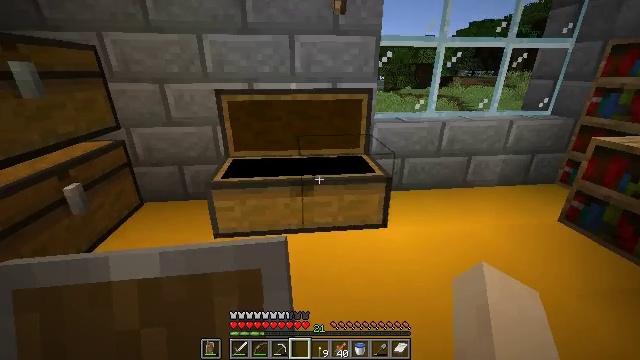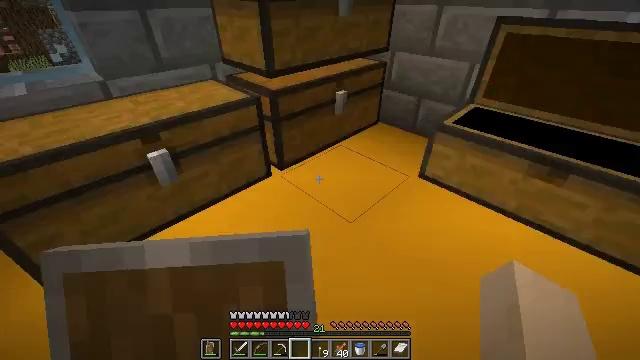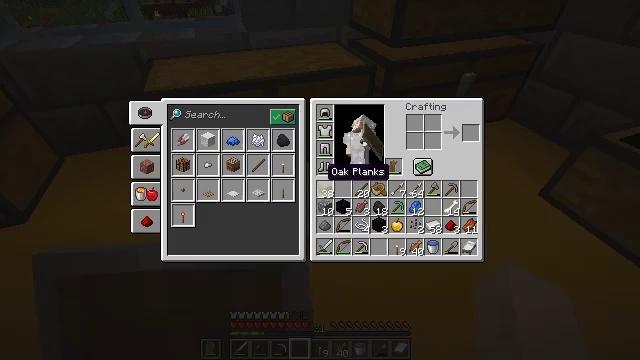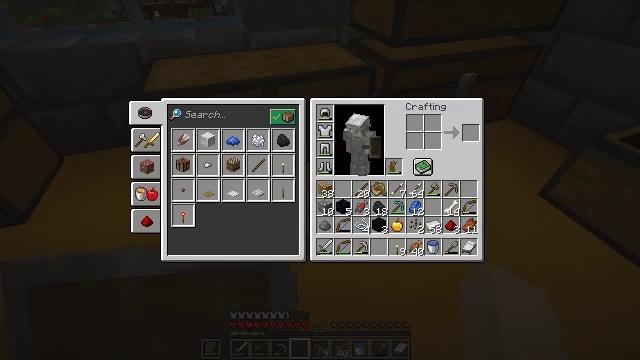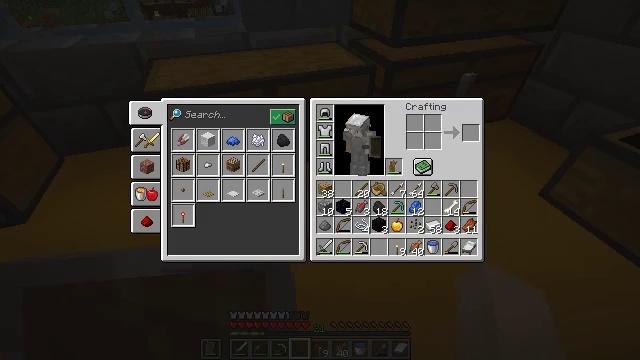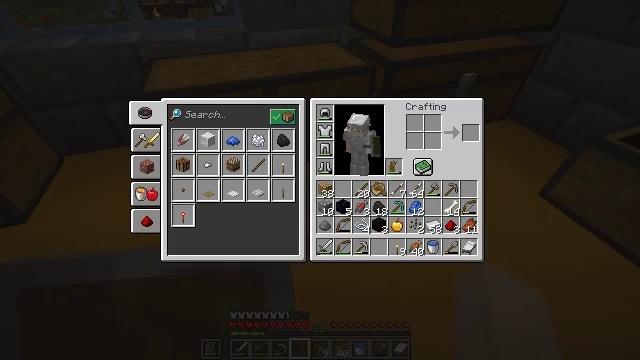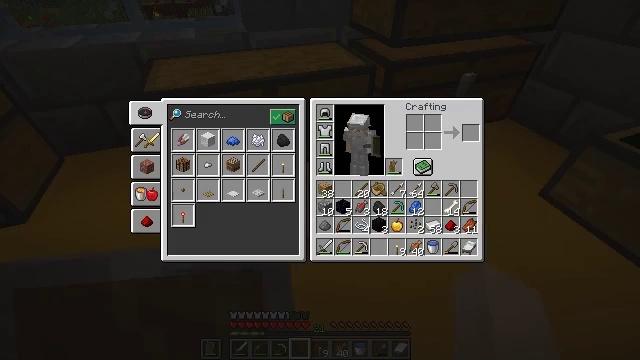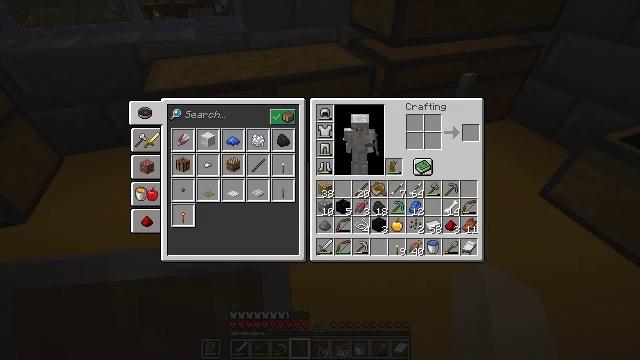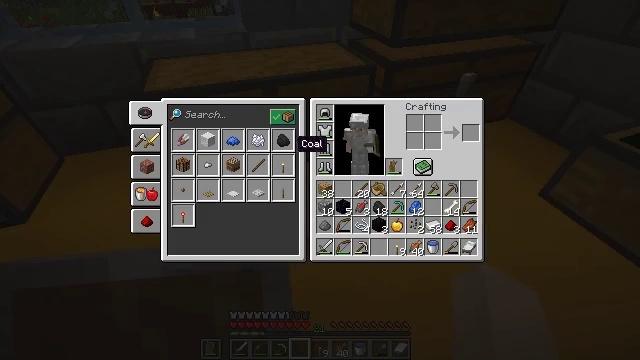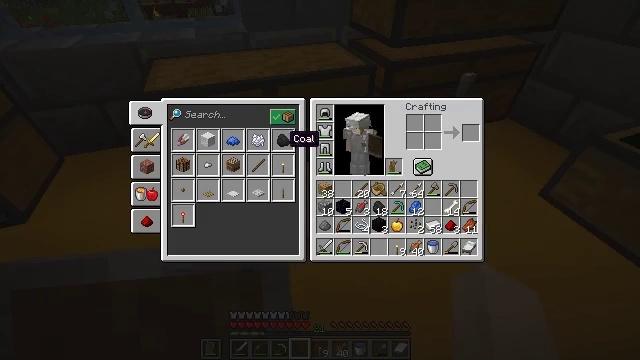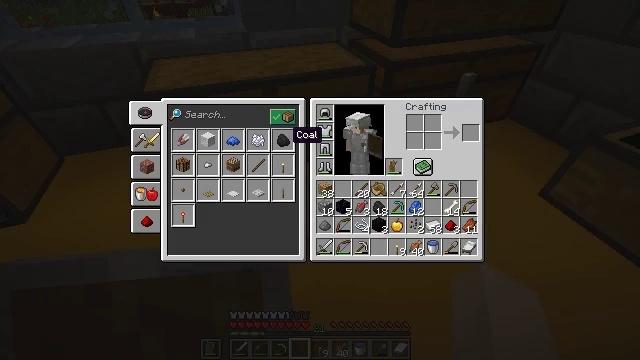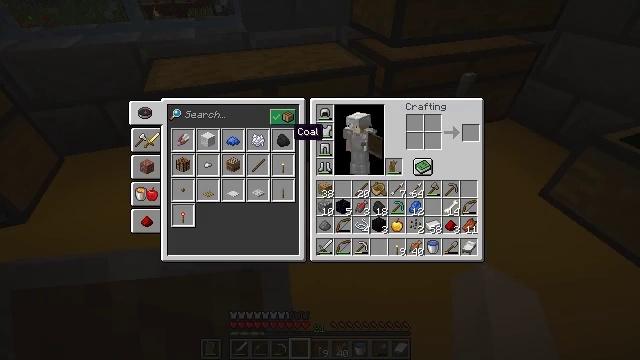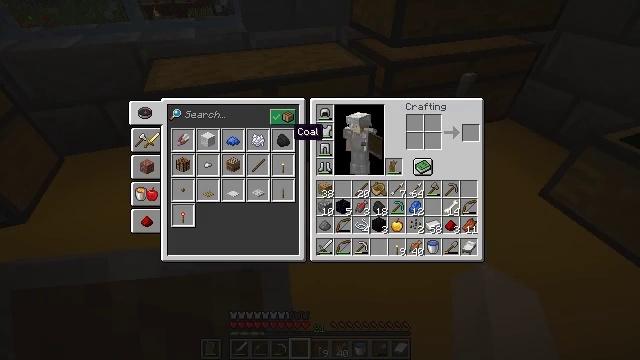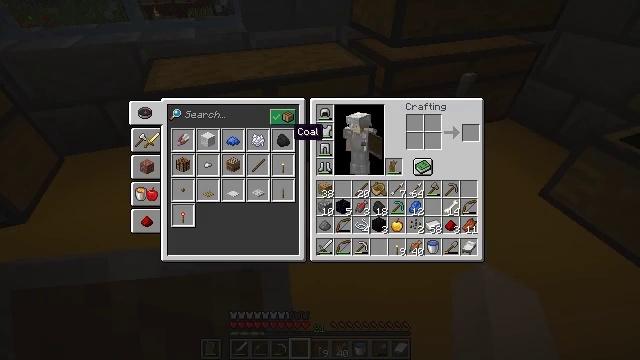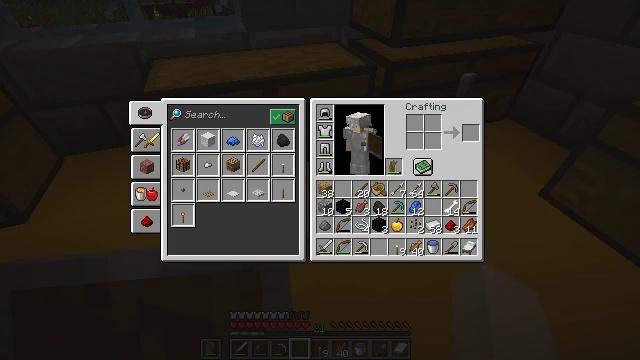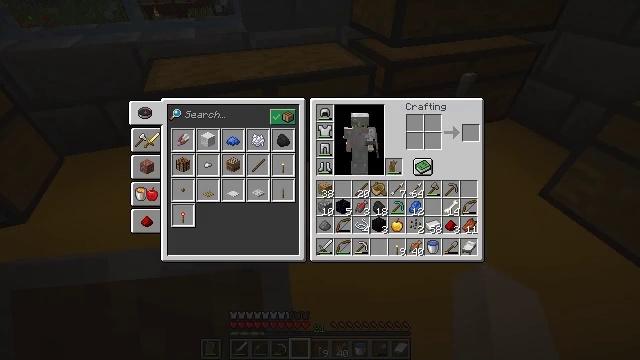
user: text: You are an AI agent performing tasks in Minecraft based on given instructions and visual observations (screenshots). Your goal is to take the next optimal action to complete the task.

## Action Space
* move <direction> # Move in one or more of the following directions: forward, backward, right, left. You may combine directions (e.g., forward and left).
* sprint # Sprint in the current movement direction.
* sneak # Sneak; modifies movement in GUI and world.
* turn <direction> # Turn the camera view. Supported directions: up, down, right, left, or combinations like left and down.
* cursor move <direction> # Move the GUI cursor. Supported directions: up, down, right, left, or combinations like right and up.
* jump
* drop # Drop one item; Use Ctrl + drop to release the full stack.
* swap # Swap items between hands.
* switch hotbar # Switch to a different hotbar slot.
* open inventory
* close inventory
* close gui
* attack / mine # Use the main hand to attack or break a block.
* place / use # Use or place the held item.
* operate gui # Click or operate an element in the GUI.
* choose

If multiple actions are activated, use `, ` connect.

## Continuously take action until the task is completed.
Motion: motion action
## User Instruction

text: Interact with the crafting table to create coal.
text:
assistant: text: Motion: turn left and down
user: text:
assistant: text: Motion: turn left and down, open inventory
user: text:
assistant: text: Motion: open inventory
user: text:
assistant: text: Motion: cursor move right, open inventory
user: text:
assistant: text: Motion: no_op
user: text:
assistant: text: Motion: cursor move right and up
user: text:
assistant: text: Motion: cursor move left
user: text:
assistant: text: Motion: cursor move left and up
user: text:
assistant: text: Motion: cursor move left
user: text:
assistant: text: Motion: no_op
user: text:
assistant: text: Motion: sneak
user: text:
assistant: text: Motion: sneak, operate gui
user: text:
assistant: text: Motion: sneak, operate gui
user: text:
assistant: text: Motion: sneak, cursor move right
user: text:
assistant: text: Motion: sneak, cursor move right and up
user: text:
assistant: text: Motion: sneak
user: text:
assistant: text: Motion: sneak
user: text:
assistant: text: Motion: sneak, cursor move left
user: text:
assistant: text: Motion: sneak, cursor move left
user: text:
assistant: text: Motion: sneak
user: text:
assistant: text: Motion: sneak
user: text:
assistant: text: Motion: sneak, operate gui
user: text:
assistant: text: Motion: sneak, operate gui
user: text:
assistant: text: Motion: sneak
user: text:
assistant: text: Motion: sneak
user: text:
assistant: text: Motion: sneak
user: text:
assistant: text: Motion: no_op